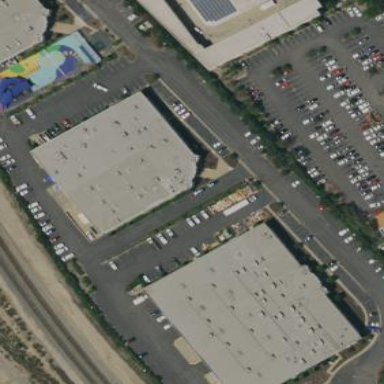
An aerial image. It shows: Warehouse.